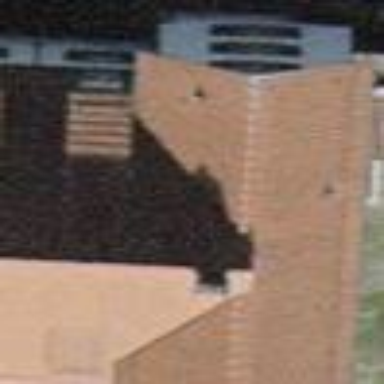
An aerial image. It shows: Building with tile roof.